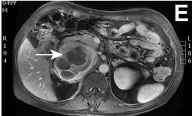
(E-F) Magnetic resonance image of the abdomen with gadolinium contrast showing a 9.0* 6.5 * 10.7 cm right adrenal mass (arrow).
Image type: radiology (mri)